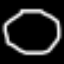
Label: octagon